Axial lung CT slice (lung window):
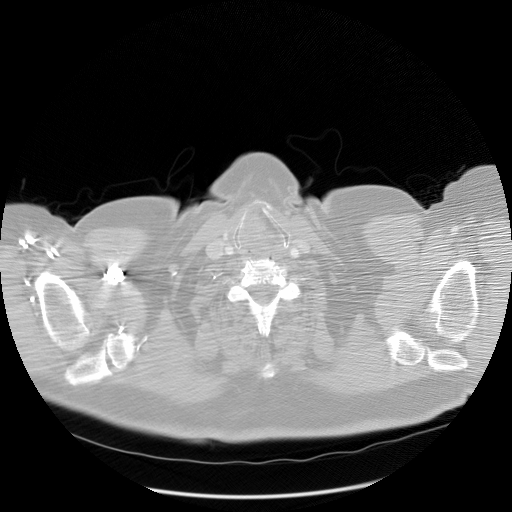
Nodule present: no